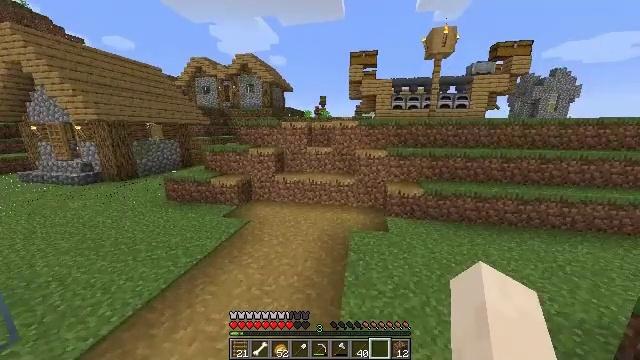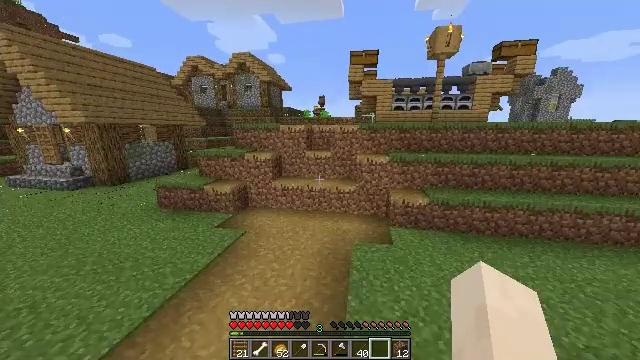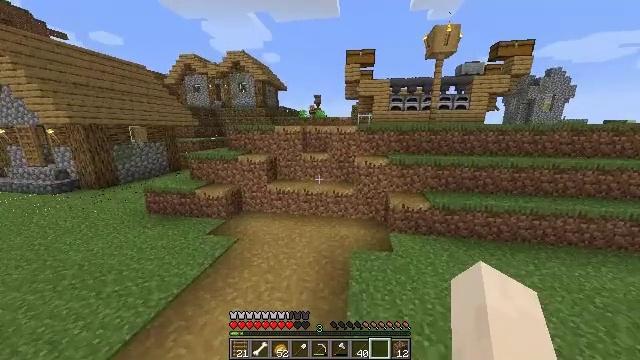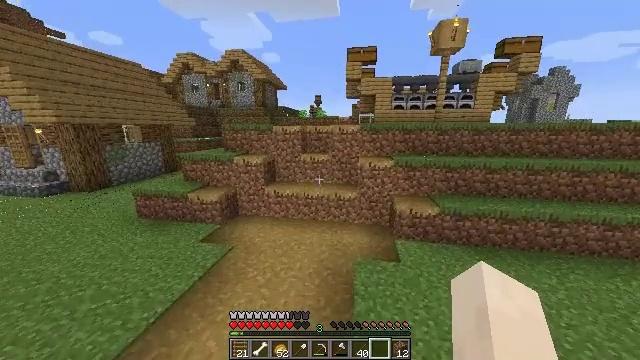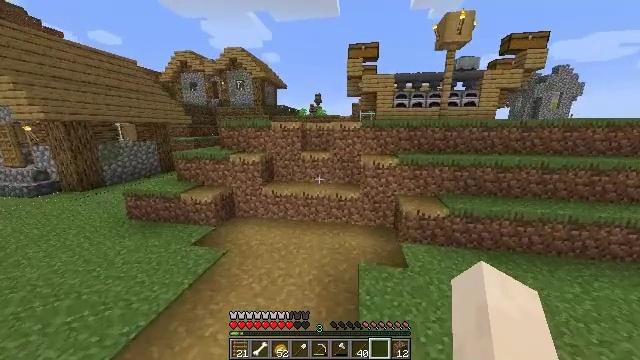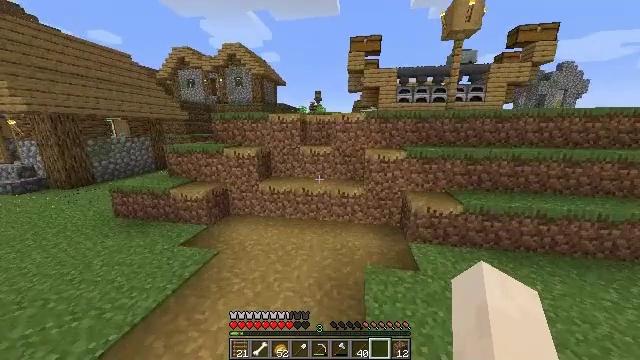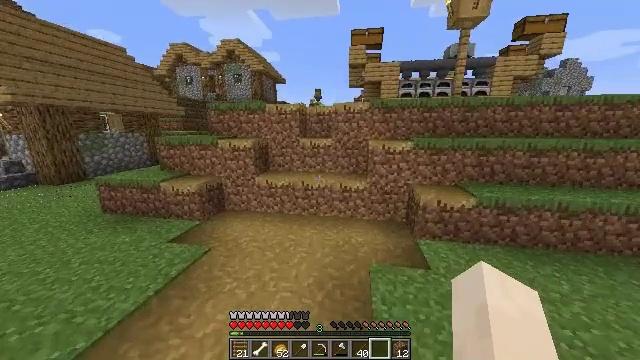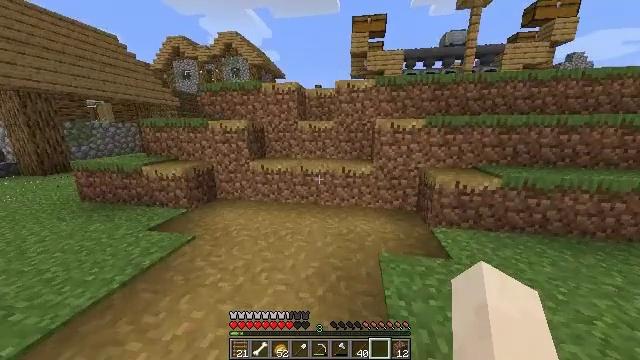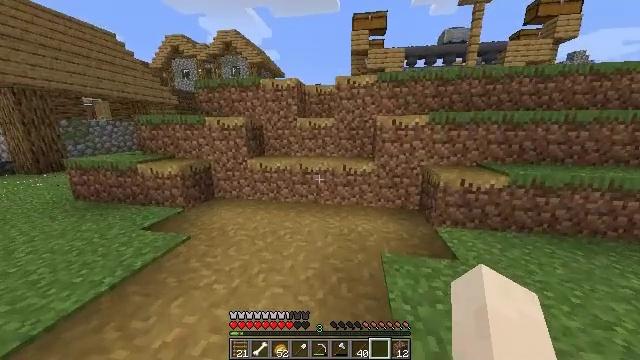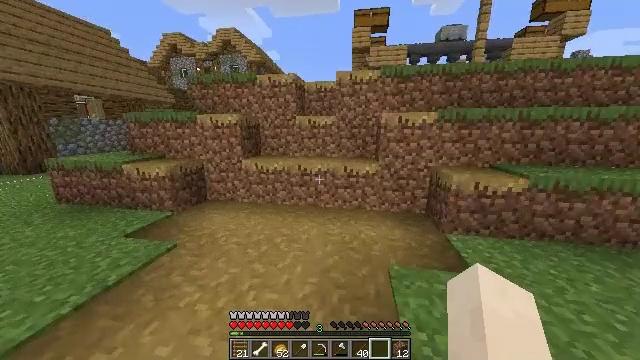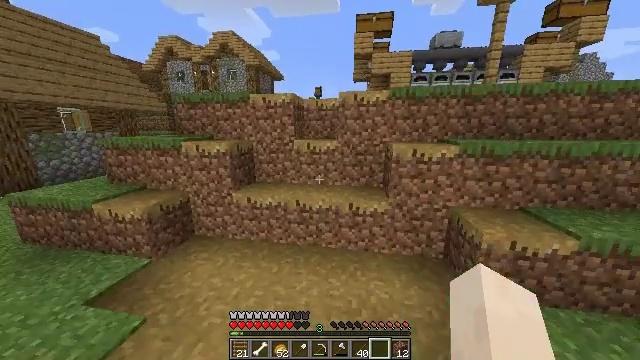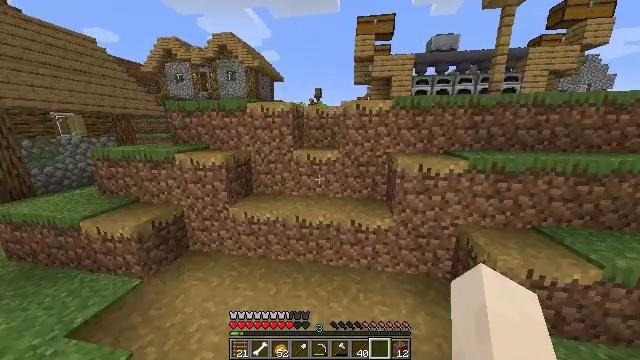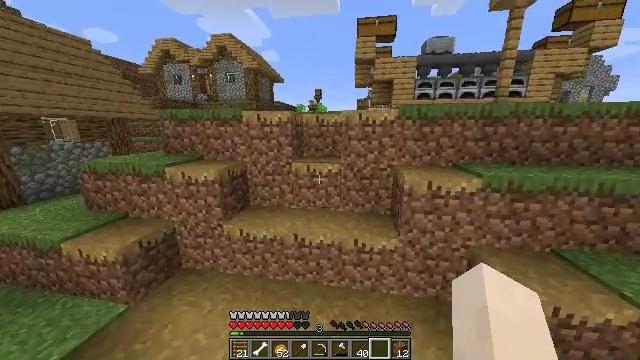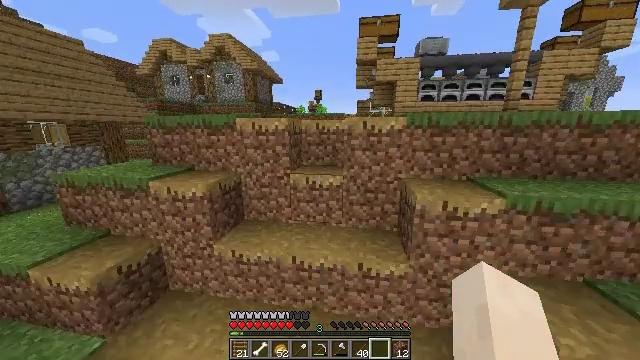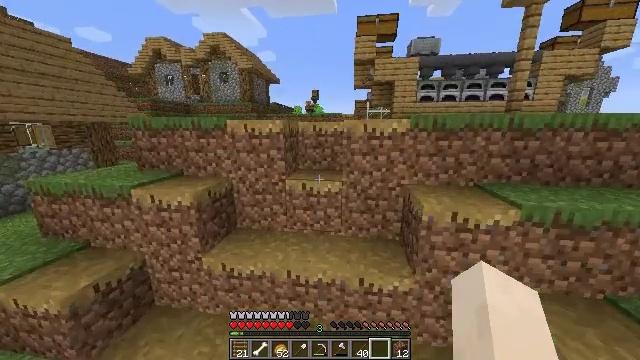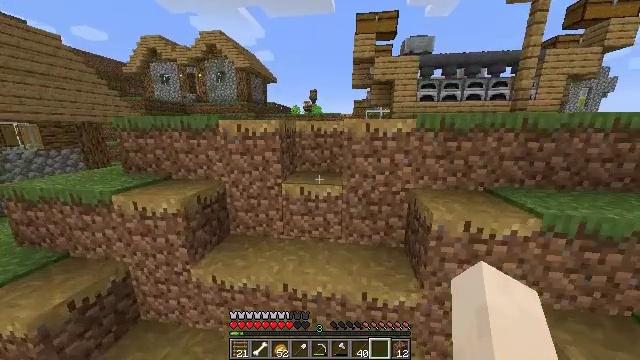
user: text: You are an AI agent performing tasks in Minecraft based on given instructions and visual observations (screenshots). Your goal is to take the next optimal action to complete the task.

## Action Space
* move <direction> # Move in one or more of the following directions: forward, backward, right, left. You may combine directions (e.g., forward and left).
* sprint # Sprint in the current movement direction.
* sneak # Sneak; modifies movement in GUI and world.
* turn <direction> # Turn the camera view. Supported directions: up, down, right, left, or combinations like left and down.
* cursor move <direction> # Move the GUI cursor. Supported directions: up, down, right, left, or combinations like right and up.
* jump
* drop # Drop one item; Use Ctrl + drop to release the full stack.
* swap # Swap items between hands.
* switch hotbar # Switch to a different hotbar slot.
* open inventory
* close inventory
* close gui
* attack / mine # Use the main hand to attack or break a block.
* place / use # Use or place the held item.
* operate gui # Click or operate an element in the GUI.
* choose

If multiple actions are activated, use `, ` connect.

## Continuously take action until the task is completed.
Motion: motion action
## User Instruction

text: Polish the andesite into polished andesite at the crafting table.
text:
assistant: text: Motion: move forward, jump
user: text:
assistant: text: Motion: move forward, turn right, jump
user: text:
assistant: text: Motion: move forward, jump
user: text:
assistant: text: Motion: move forward, jump
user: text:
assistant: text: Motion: move forward, jump
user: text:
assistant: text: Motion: move forward, jump
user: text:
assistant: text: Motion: move forward, jump
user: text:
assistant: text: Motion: move forward, sprint, jump
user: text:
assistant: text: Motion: move forward, sprint, jump
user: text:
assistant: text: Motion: move forward, sprint, jump
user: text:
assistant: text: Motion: move forward, jump
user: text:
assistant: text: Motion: move forward, jump
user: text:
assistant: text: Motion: move forward, jump
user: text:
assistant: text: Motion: move forward, jump
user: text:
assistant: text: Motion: move forward, jump
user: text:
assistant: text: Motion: move forward, jump
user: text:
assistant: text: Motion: move forward, jump
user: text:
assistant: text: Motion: move forward, jump
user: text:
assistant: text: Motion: move forward, sprint, jump
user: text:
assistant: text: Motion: move forward, sprint, turn right, jump
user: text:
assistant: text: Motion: move forward, sprint, turn right, jump
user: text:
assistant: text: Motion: move forward, jump
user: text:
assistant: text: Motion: move forward, jump
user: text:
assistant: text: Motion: move forward, turn up, jump
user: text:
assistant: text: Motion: move forward, turn up, jump
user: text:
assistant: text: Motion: move forward, turn up, jump
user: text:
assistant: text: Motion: move forward, jump
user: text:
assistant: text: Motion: move forward, sprint, jump
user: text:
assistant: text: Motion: move forward, sprint, jump
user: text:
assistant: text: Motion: move forward, sprint, jump